Question: Can someone give advice how to remove from admin panel? I have found all the rest after "-" including copyright and website title but no luck with text . Any ideas where to search?

Thank you!
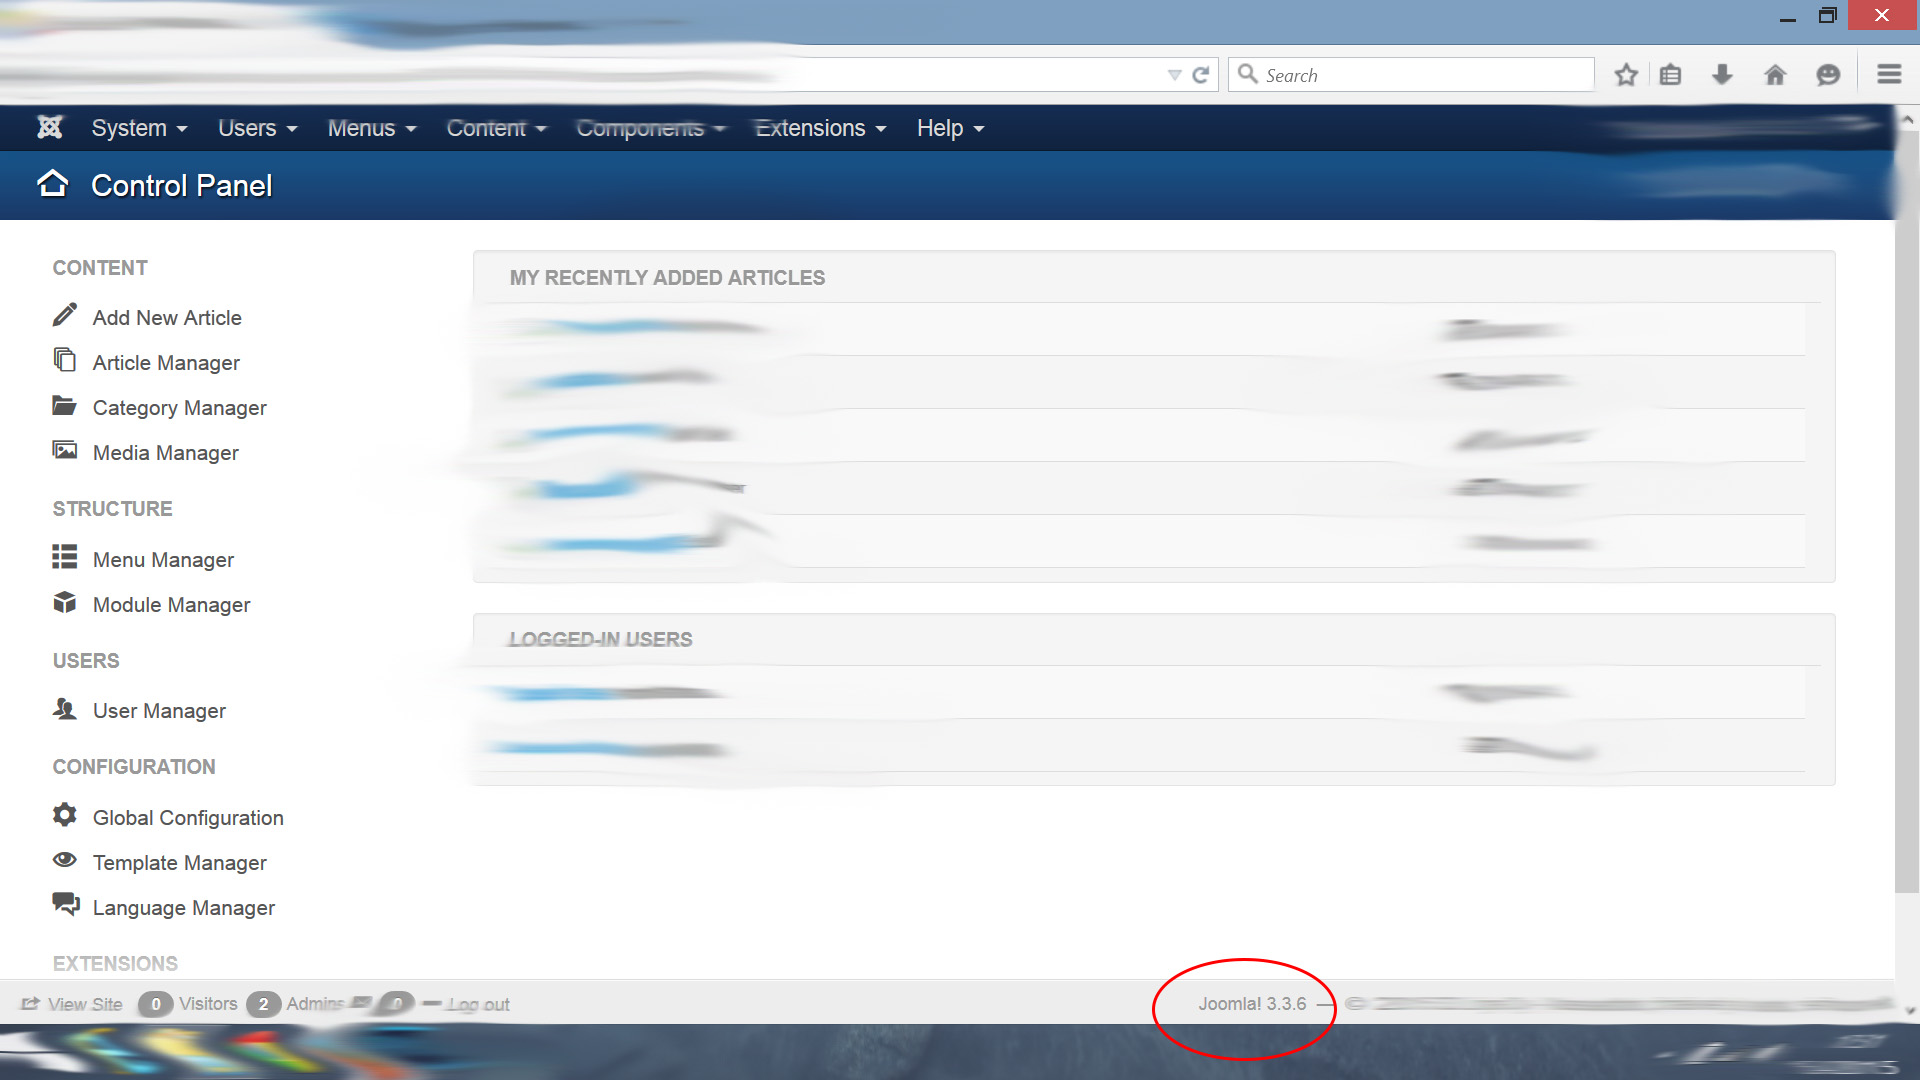
Answer: In order to remove it go to this folder:administrator/templates/isis/html/mod_version/default.php.
And change this code by removing the "!" character in the "if" condition
'''
defined('_JEXEC') or die;
?>
<?php if (!empty($version)) : ?>
<?php echo $version; ?>
<?php echo "&nbsp;&mdash;&nbsp;"; ?>
<?php endif; ?>
'''